Field crop: maize
Growth stage: 2
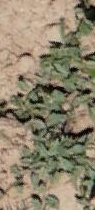
Species: convolvulus